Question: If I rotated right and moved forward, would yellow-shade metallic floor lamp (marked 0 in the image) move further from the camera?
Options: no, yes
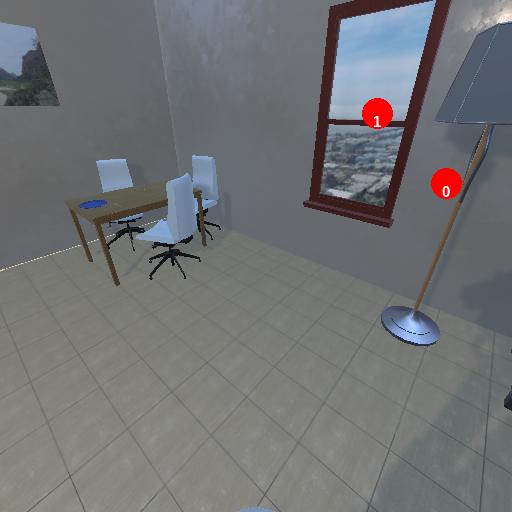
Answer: no